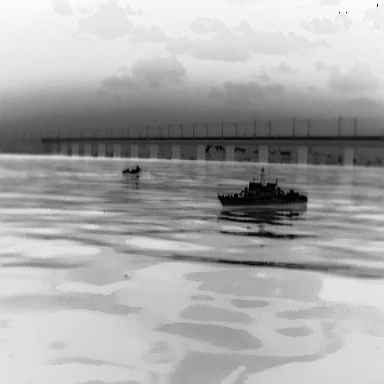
There are two warships in the infrared image.